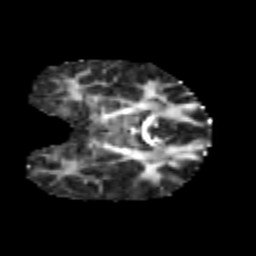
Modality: FA
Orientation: coronal
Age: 6
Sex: male
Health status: healthy